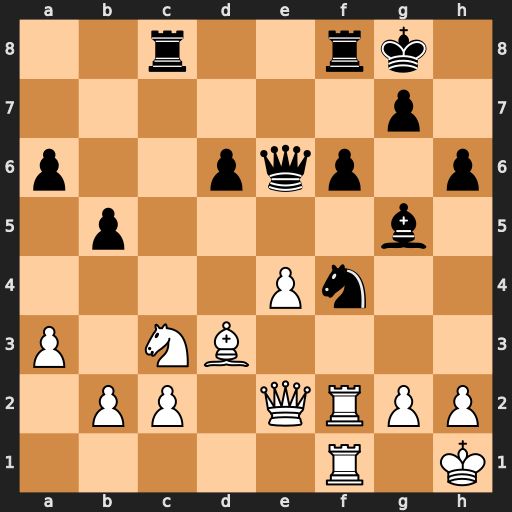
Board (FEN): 2r2rk1/6p1/p2pqp1p/1p4b1/4Pn2/P1NB4/1PP1QRPP/5R1K
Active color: w
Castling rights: -
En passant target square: -
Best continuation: Rxf4 Bxf4 Rxf4